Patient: sex F, age 65
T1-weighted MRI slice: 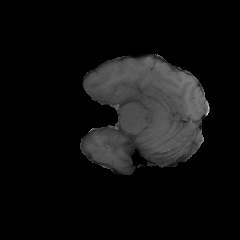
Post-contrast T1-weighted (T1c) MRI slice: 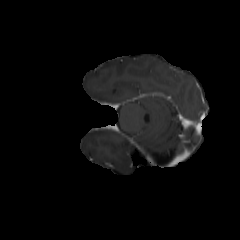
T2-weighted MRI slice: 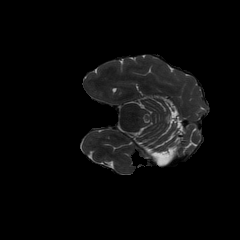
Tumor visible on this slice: no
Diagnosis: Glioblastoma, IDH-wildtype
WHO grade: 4